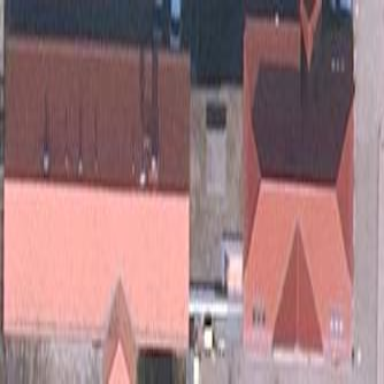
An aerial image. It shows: Building.